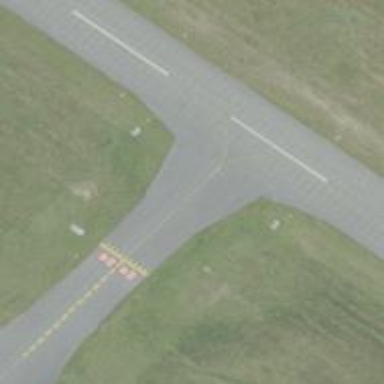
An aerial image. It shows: Image of taxiway at airport.